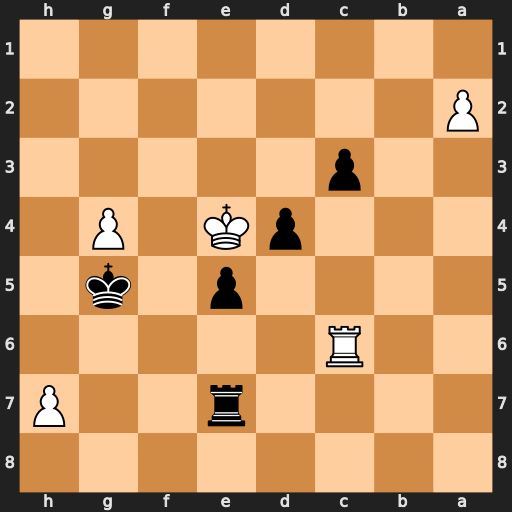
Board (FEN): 8/4r2P/2R5/4p1k1/3pK1P1/2p5/P7/8
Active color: b
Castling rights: -
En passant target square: -
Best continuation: Rxh7 Kxe5 Rd7